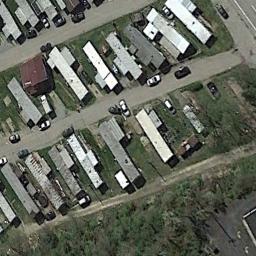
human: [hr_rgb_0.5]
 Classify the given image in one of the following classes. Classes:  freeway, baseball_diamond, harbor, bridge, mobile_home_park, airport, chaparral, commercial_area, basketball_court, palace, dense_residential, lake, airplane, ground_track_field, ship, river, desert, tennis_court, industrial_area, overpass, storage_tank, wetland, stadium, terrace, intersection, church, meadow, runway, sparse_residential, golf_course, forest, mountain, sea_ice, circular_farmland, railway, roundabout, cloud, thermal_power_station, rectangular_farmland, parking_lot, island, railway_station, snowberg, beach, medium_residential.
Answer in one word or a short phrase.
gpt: mobile_home_park